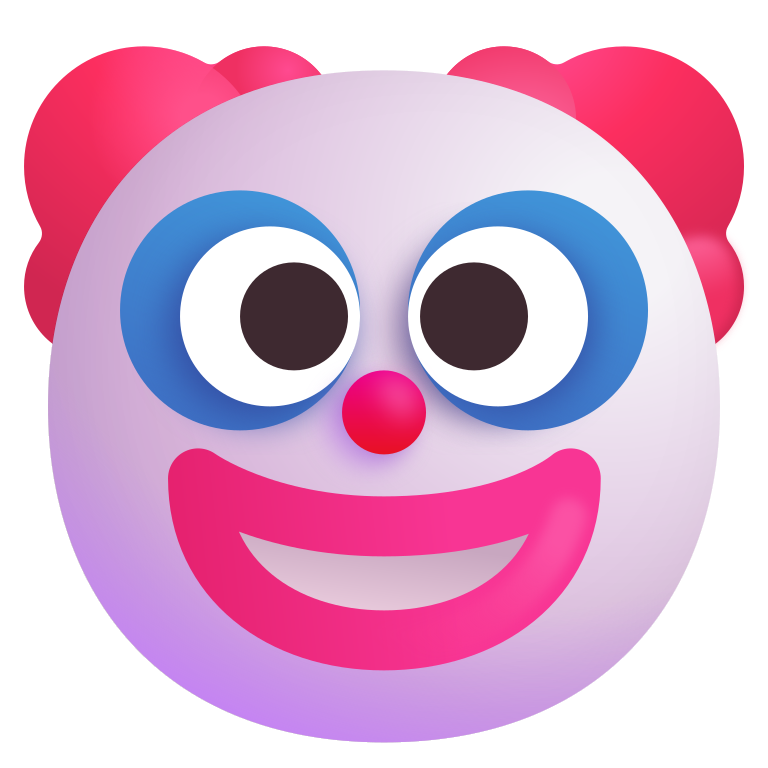
clown face color